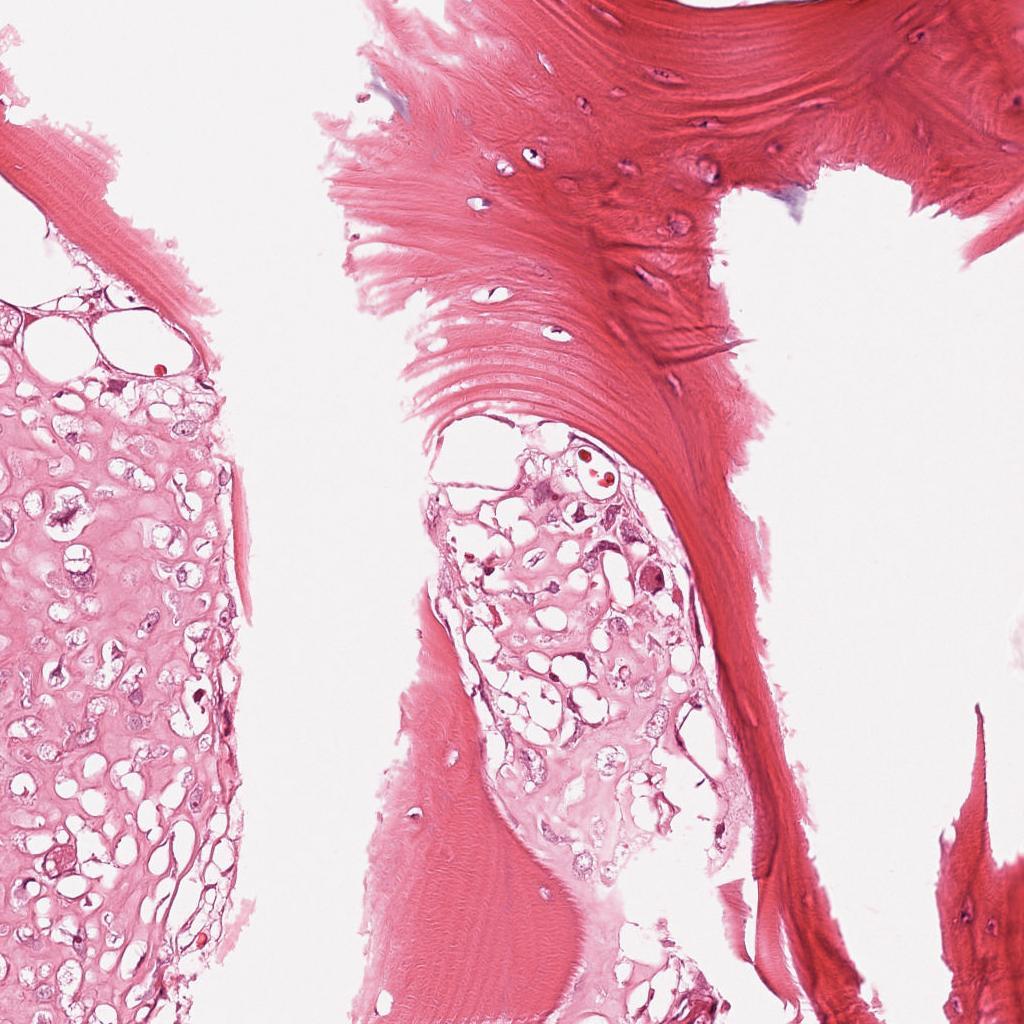
Label: Viable